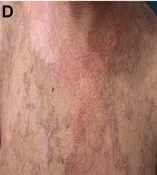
Chest.
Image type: medical_photograph (skin_photograph)